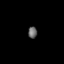
Tissue: lung
Cell type: Endothelial cells
Senescence score: 0.5484
Nuclear area (px): 107
Mean DAPI intensity: 99.093